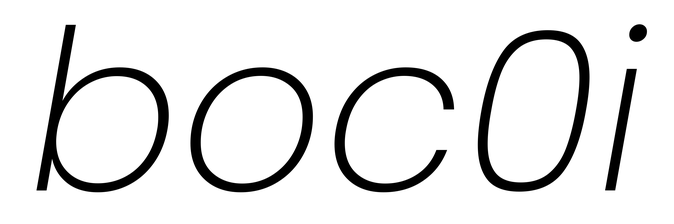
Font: Poppins-ExtraLightItalic